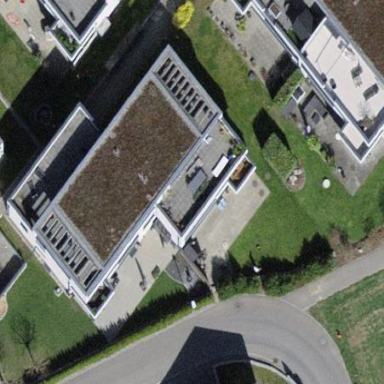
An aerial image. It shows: Flat-roofed apartment building.